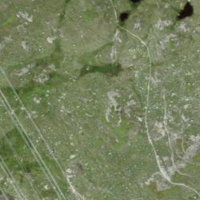
EUNIS habitat code: 26
Species observed at this site:
Arnica montana